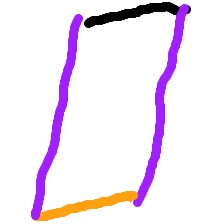
Shape: parallelogram